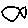
Label: fish